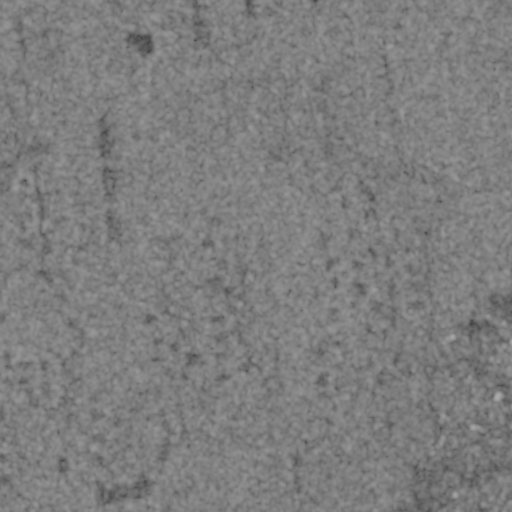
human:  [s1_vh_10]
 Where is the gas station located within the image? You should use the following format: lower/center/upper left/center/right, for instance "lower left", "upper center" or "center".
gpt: The gas station is located in the lower right of the image.
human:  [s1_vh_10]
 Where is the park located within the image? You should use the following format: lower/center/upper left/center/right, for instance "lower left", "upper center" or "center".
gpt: The park is located in the lower right of the image.
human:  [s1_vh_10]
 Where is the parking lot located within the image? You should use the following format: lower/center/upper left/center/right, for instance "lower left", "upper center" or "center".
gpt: The parking lot is located in the lower right of the image.
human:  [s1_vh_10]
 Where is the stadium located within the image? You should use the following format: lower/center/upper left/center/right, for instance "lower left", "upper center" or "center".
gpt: The stadium is located in the center right of the image.
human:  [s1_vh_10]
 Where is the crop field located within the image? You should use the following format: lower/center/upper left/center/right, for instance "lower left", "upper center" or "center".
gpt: There is no crop field in the image.

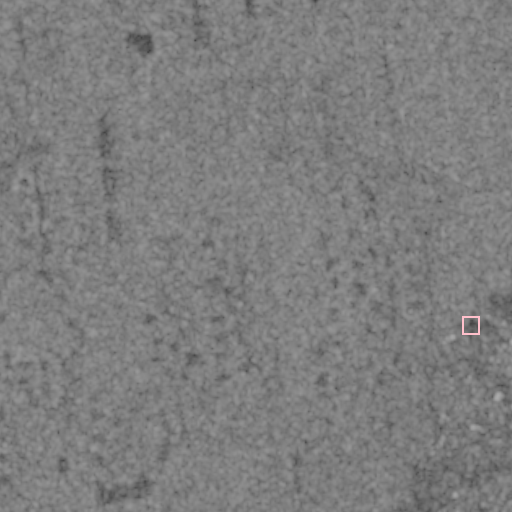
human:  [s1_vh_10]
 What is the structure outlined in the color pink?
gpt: The structure outlined in pink is a stadium.
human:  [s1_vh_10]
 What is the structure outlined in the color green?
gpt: There is no green outline.